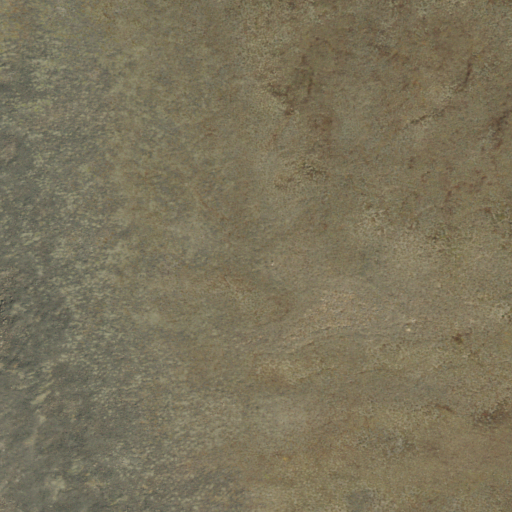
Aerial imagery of mountain in Colorado named Calf Creek Plateau containing grassland, barren land, and evergreen forest